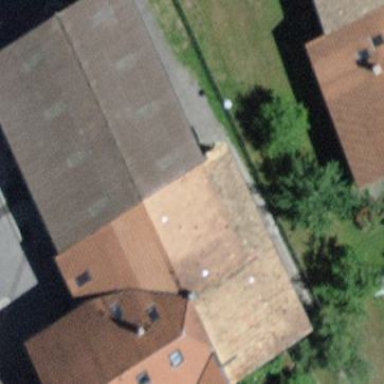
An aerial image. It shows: Barn.